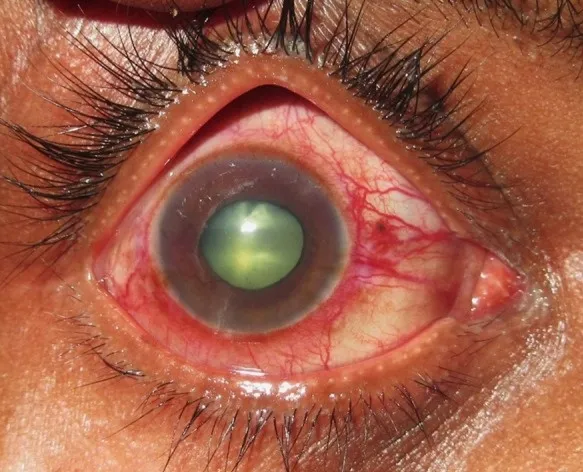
Anterior segment photo of the right eye showing conjunctival congestion, mid-dilated pupil, and iris neovascularization.
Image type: medical_photograph (other_medical_photograph)